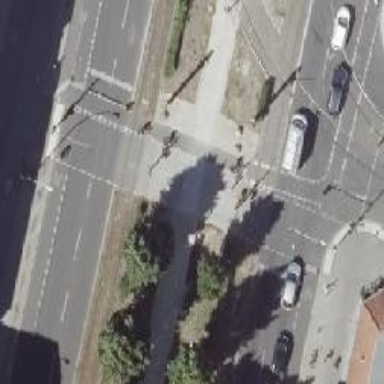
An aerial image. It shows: Tram crossing with traffic signals.